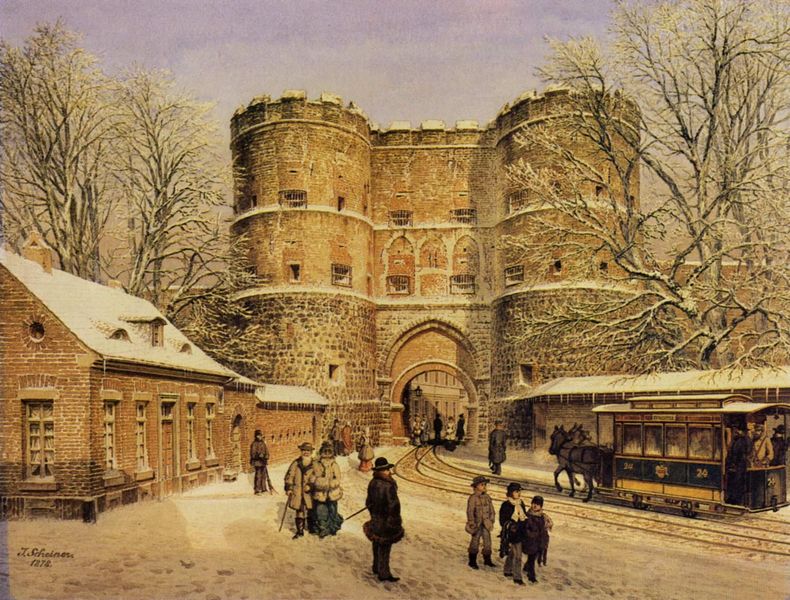
Titel: Hahnentor (Empfangstor für den aus Aachen kommenden Deutschen König)
Künstler: Jakob Scheiner
Standort: Köln
Institution: Stadtmuseum, Graphische Sammlung
Schlagwörter: baum, blau, gemälde, himmel, mann, schatten, bäume, frauen, grün, menschen, ocker, stadt, äste, braun, fenster, frau, fussgänger, grau, hut, licht, männer, schwarz, strasse, weiss, dach, eis, gebäude, haus, rot, schal, schloss, schnee, tier, tiere, weg, beige, architektur, pelz, stehen, stein, signatur, häuser, kalt, sonne, mantel, kind, paar, kinder, pferd, pferde, rund, stock, turm, deutschland, biegung, bogen, passanten, spuren, dächer, mauer, ziegel, lila, kahl, backstein, winter, kutsche, bank, wagen, romantik, querformat, durchgang, tor, zinnen, befestigung, eingang, burg, türme, kälte, festung, kopfsteinpflaster, mäntel, stadttor, hel, mauern, mittelalter, bahn, häuserfassade, stadtmauer, einfahrt, geschosse, gleis, gleise, haltestelle, schiene, schienen, spaziergänger, stockwerke, zinne, straßenbahn, tram, trambahn, winterlich, rundbau, backsteinhaus, verschneit, köln, burgmauer, schie, pferdebahn, scheine, hanse, holstentor, lübeck, trier, eingang in die stadt, eiszapfen, holsten, tramm, omnibus, ast, durchfahrt, fendester, fußabdruck, hahnentor, pferdetramm, pferdetrammbahn, rudolfplatz, satdttor, scharte, scheiner, schiene gleis, spur, trambahngleis, waggon, wis, zweig, zweige, csheiner